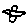
Label: bird